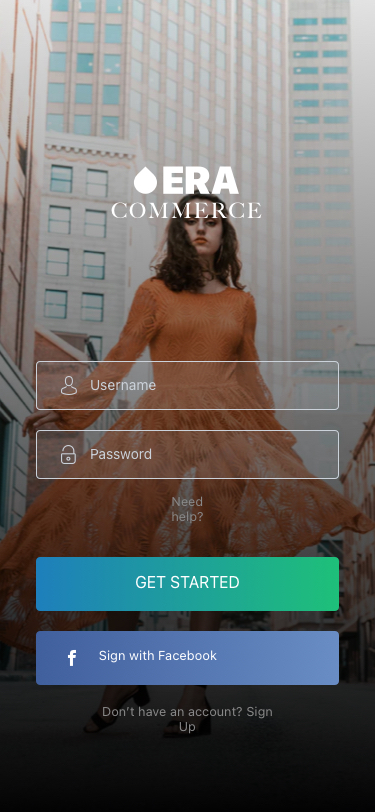
Text in this UI design:
Don’t have an account? Sign Up
Sign with Facebook
GET STARTED
Need help?
Password
Username